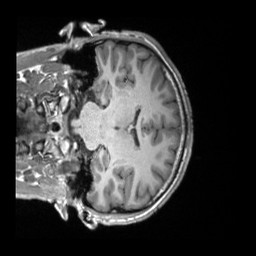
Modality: T1w
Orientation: coronal
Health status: healthy
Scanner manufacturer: siemens
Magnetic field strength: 3 T
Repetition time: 2.3 s
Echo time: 0.00228 s